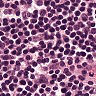
Metastatic tissue present: no